Interaction volume radius: 5 \u00c5
Interaction volume height: 15 \u00c5
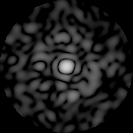
Disorder parameter: 0.8079